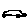
Label: car